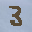
Label: 3